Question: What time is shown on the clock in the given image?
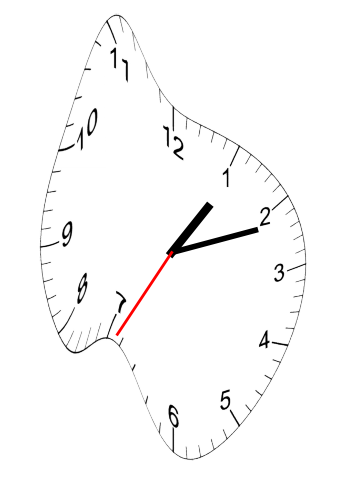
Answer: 01:11:35